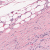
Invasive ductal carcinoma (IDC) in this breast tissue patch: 0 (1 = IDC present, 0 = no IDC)